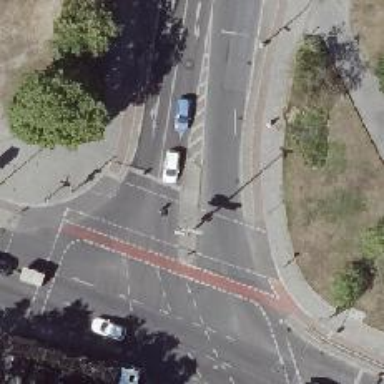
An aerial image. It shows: Road with traffic signals.